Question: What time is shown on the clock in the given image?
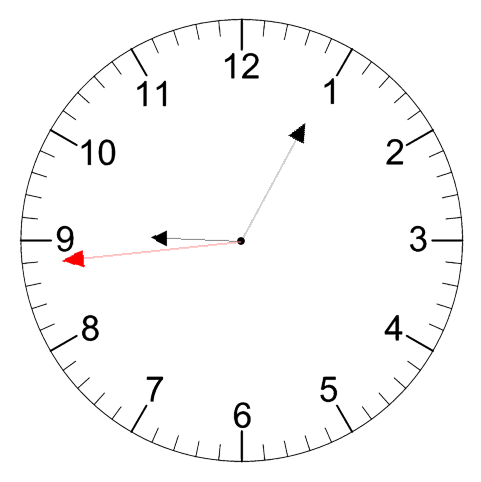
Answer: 09:04:44